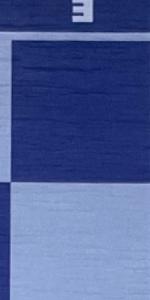
Label: Empty